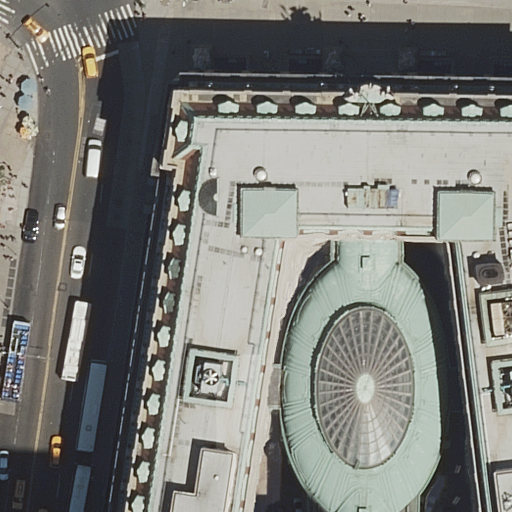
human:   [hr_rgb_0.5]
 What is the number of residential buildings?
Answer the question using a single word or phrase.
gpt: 1

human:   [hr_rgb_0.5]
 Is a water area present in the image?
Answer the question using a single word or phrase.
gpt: no

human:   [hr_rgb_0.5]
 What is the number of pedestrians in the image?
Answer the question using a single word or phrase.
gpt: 2

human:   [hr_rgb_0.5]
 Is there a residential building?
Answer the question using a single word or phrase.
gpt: yes

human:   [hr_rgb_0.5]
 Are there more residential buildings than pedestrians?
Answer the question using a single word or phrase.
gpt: no

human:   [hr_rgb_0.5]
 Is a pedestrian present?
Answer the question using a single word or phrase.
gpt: yes

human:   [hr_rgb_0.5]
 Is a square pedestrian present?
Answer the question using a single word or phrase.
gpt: no

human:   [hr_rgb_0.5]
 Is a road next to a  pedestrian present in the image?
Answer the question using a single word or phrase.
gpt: yes

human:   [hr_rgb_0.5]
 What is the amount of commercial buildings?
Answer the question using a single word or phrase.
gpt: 0

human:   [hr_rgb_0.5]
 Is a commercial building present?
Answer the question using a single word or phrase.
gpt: no

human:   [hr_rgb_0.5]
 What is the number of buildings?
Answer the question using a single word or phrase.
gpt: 1

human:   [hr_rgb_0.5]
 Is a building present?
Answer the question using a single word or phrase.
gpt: yes

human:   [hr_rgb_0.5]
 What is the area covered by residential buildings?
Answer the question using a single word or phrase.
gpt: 1415m2

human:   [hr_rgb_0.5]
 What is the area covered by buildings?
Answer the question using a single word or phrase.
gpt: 1415m2

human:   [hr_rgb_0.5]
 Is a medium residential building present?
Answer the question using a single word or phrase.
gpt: no

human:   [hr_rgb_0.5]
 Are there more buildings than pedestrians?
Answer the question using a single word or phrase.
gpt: no

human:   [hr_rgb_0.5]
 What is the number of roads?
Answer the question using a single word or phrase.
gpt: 8

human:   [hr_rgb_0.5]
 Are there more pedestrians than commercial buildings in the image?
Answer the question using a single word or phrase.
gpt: yes

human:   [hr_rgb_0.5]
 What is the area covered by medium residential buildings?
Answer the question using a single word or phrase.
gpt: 0m2

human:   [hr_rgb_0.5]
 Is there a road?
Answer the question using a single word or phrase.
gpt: yes

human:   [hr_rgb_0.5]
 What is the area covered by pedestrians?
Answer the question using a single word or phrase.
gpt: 1013m2

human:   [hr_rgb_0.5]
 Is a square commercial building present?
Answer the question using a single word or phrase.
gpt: no

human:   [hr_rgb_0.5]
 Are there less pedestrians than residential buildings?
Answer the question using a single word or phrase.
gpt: no

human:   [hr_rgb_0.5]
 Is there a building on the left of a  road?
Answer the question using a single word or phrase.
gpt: no

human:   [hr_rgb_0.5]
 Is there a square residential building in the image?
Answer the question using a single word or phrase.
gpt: no

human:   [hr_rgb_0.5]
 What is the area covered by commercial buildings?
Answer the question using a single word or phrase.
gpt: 0m2

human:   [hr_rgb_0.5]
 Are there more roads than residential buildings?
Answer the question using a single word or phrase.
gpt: yes

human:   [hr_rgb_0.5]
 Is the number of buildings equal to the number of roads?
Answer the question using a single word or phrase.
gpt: no

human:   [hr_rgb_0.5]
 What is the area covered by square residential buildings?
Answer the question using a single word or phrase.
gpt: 0m2

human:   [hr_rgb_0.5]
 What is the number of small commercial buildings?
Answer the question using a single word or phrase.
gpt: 0

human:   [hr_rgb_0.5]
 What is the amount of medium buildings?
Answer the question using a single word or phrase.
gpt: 0

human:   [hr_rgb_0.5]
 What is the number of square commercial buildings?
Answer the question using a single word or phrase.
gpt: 0

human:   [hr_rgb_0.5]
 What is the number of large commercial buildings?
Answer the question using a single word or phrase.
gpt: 0

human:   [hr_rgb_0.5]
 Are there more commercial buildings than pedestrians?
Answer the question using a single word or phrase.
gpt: no

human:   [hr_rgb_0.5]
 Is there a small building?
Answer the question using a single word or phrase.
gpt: no

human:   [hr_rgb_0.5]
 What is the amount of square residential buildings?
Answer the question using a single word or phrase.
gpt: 0

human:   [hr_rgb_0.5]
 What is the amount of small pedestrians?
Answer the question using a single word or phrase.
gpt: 1

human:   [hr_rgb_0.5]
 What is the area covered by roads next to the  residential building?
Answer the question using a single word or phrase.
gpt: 0m2

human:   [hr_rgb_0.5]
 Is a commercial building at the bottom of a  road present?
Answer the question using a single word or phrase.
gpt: no

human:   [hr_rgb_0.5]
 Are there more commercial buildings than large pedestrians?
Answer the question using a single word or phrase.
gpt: no

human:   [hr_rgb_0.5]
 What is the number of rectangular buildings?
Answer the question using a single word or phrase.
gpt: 0

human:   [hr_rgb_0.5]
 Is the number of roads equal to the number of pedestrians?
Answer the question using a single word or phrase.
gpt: no

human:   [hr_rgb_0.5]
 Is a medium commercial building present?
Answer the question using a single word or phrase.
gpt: no

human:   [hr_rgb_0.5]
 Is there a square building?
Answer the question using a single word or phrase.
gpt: no

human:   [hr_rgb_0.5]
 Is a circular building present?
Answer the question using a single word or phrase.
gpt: no

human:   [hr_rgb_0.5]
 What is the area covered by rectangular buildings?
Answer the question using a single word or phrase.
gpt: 0m2

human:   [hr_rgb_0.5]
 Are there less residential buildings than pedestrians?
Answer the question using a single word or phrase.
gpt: yes

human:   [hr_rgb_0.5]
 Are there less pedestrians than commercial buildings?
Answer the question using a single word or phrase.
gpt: no

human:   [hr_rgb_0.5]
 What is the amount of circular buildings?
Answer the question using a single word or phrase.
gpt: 0

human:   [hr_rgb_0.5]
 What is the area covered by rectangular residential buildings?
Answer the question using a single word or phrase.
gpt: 0m2

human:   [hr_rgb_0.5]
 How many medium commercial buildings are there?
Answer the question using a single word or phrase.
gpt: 0

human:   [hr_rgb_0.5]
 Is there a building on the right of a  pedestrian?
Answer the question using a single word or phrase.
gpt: yes

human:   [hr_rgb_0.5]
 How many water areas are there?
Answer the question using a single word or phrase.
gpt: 0

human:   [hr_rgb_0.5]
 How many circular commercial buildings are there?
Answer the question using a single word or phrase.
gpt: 0

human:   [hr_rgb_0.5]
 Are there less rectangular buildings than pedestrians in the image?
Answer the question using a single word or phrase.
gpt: yes

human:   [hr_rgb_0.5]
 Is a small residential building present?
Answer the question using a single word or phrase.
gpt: no

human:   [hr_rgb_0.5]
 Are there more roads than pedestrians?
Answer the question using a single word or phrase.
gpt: yes

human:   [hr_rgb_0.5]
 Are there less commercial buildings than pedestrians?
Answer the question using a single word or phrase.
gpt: yes

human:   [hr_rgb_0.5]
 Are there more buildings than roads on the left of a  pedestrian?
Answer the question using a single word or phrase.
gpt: yes

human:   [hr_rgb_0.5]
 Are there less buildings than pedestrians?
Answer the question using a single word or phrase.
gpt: yes

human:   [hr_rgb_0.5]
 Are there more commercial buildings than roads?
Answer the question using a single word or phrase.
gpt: no

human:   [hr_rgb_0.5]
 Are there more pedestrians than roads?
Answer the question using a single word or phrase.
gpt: no

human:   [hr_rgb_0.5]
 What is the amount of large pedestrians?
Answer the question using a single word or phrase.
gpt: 1

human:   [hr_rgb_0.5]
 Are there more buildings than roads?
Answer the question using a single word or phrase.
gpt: no